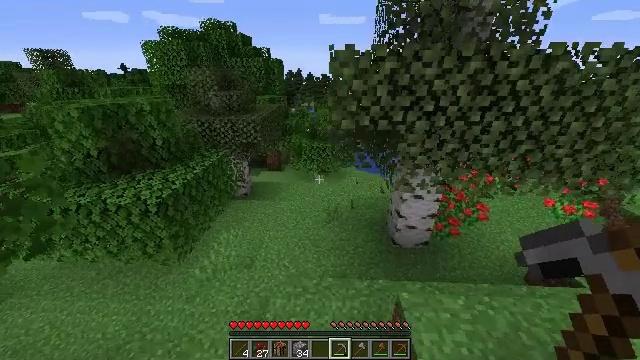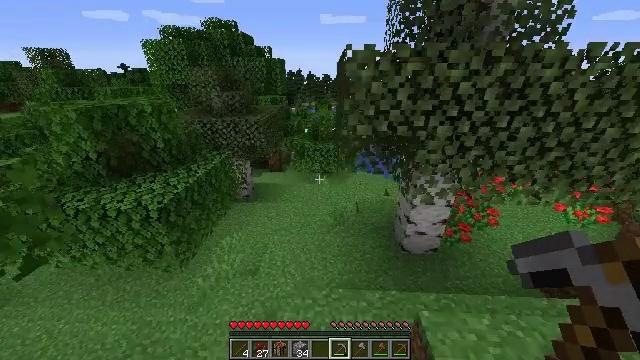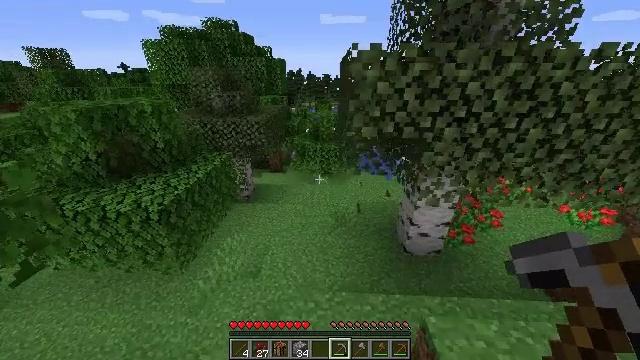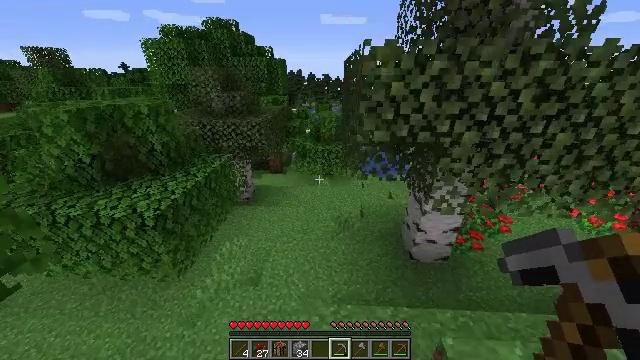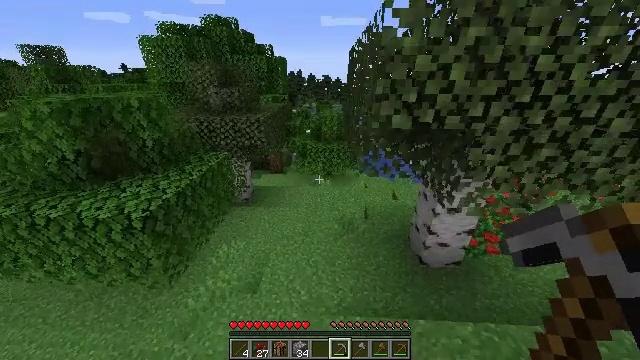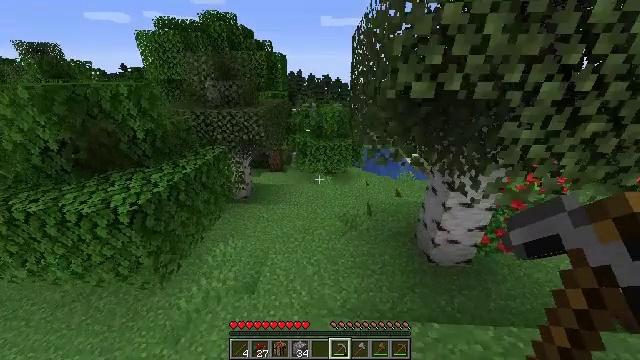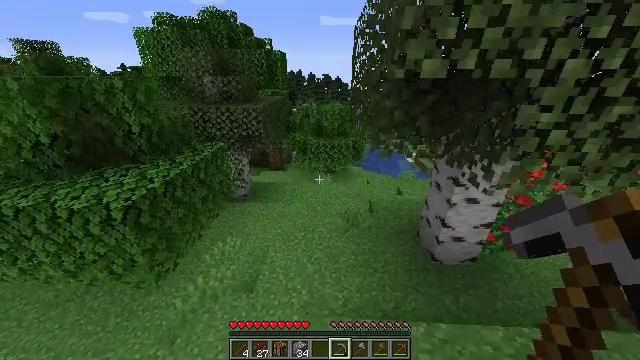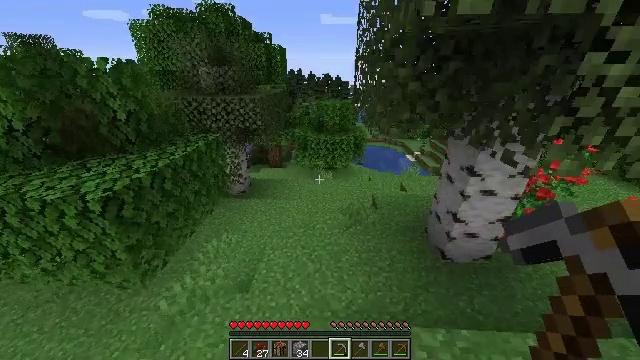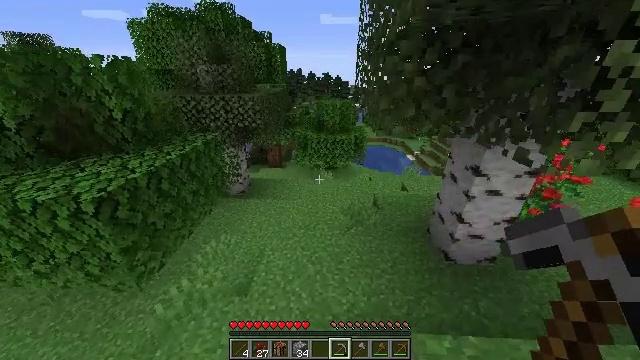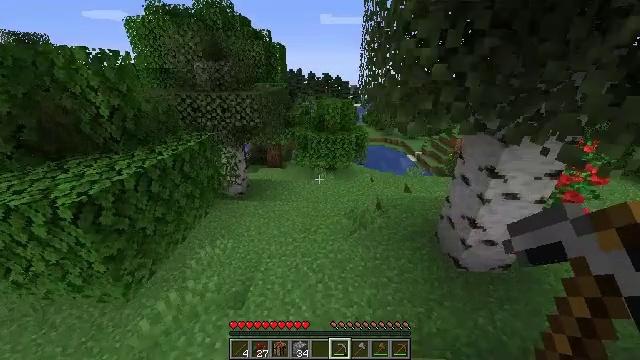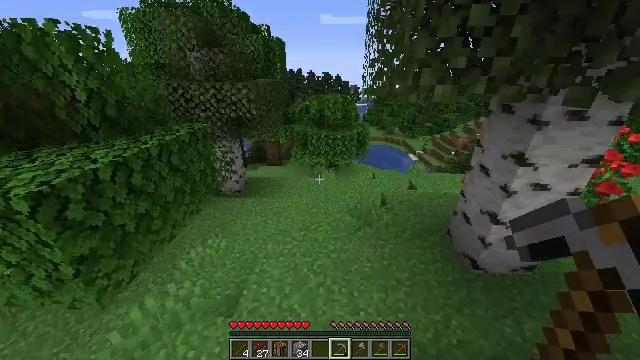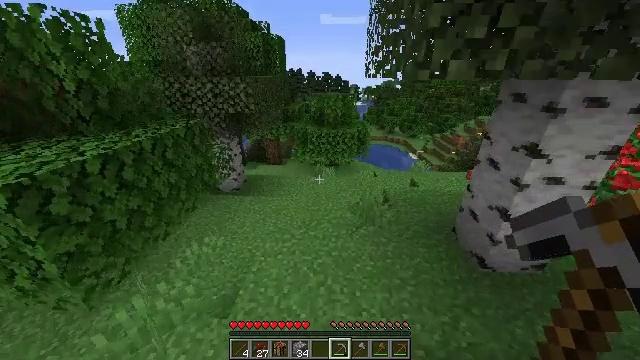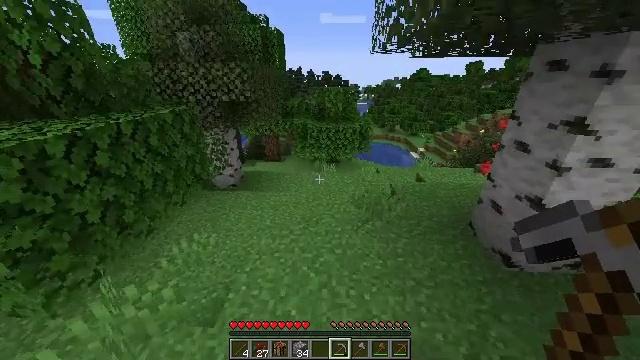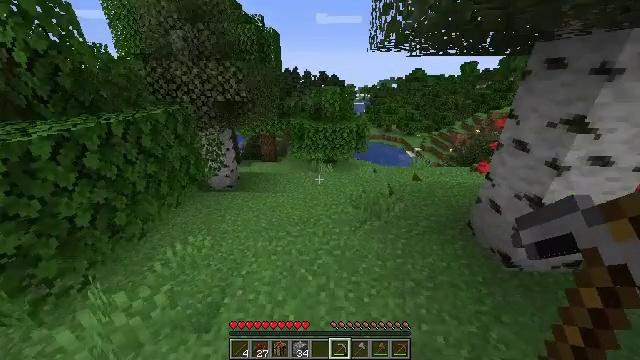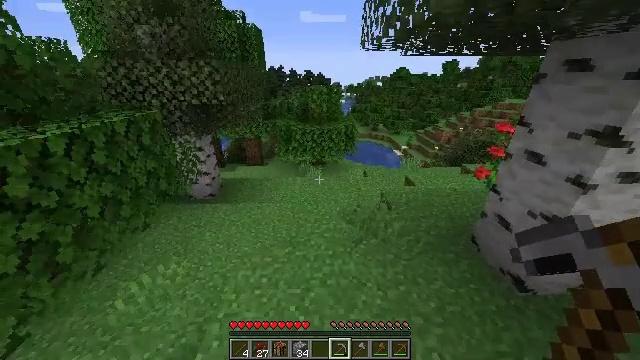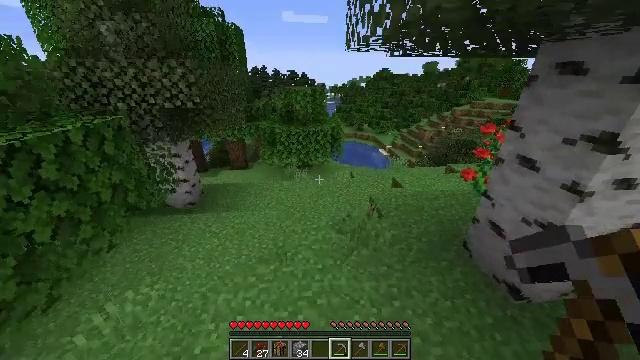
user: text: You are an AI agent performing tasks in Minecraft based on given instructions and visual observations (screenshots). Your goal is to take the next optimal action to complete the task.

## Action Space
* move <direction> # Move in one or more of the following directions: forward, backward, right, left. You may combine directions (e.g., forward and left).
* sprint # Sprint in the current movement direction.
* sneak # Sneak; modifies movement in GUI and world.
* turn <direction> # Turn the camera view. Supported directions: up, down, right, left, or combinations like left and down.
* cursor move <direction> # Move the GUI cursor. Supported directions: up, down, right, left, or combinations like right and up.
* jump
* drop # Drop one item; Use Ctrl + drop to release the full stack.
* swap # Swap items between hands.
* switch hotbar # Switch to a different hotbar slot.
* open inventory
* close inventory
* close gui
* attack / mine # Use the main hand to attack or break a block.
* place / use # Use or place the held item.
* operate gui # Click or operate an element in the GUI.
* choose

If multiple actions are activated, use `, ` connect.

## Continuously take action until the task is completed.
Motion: motion action
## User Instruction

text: Mine the poppy flower.
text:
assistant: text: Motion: move forward and move left
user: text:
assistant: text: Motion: move forward
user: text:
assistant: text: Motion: move forward
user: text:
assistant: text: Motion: move forward
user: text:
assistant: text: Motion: move forward
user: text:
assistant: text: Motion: move forward
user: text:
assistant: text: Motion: move forward
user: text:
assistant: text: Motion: move forward
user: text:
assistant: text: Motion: move forward
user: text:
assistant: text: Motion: move forward
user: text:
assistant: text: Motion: move forward
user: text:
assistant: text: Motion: move forward
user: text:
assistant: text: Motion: move forward
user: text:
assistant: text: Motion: move forward, turn right
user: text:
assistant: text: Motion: move forward, turn right
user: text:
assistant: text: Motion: move forward, turn right
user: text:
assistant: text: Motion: move forward, turn right
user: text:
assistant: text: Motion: move forward, turn right
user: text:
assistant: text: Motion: move forward, turn right
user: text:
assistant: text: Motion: move forward, turn right
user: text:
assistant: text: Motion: move forward, turn right
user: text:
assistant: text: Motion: move forward
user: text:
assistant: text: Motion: move forward
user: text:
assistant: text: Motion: move forward, turn right and up
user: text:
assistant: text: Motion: move forward, turn right and up
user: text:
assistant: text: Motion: move forward, turn right
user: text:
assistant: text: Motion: move forward
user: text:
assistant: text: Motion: move forward, turn right
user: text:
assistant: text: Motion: move forward, turn right
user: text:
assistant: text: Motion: move forward, turn right